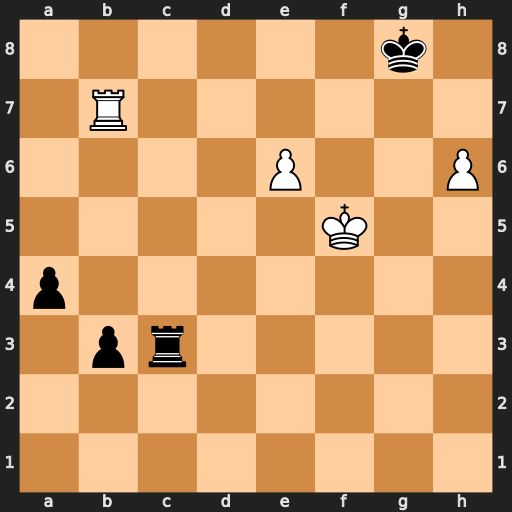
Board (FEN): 6k1/1R6/4P2P/5K2/p7/1pr5/8/8
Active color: w
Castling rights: -
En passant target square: -
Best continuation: h7+ Kh8 e7